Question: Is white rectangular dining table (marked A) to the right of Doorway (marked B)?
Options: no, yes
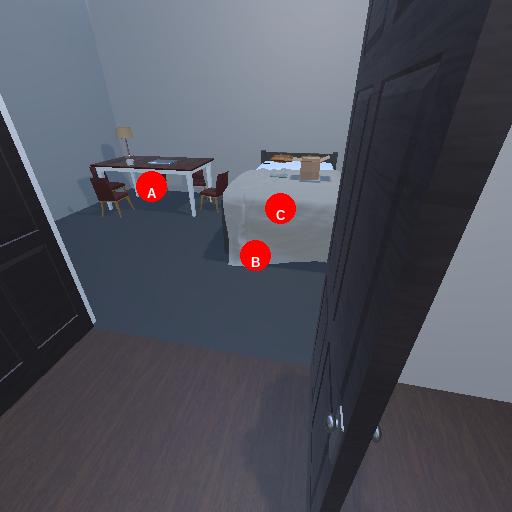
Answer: no